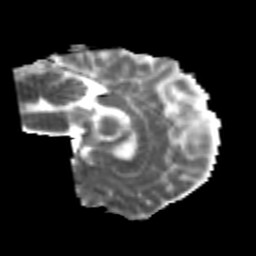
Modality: MD
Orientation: sagittal
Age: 24
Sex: female
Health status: healthy
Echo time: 0.074 s